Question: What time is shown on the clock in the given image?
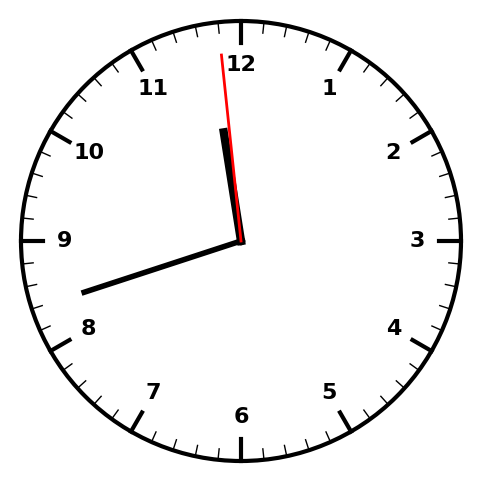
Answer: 11:41:59